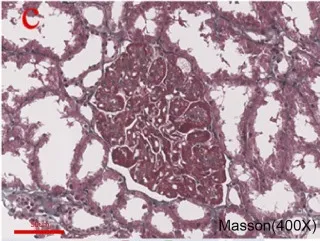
Histopathological findings from the native renal biopsy specimen. (A,B) Glomeruli showed moderate-to-severe mesangial hyperplasia and segmental interposition together with crescent formation in approximately 1/3 of the glomeruli. : 400x.
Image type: pathology (h&e)